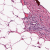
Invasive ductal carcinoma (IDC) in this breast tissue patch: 0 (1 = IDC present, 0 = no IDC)